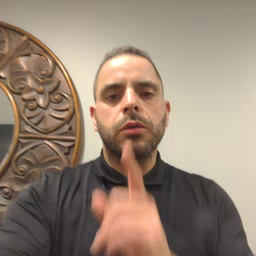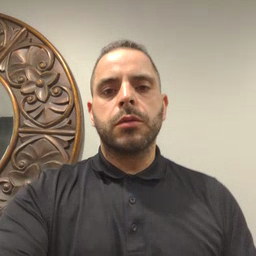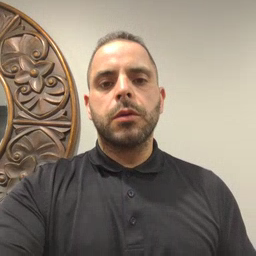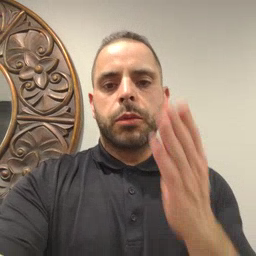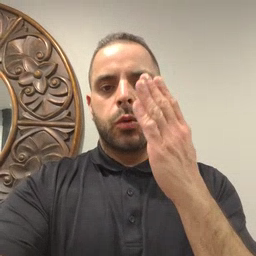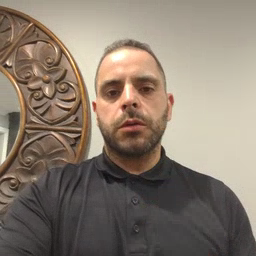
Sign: blue